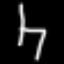
Label: chair